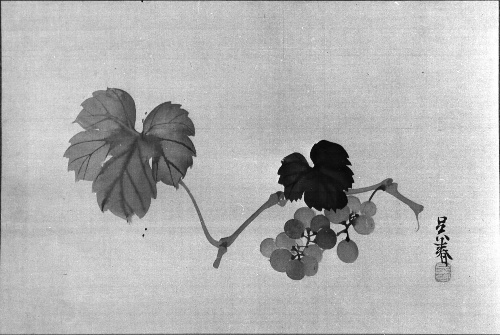
Title: 松村呉春筆　葡萄図|Grapevine
Artist: Matsumura Goshun
Artist bio: Japanese, 1752–1811
Date: after 1790
Object type: Hanging scroll
Classification: Paintings
Medium: Hanging scroll; ink on silk
Culture: Japan
Period: Edo period (1615–1868)
Dimensions: Image: 10 7/16 × 16 1/8 in. (26.5 × 40.9 cm)
Overall with mounting: 43 1/16 × 20 5/16 in. (109.4 × 51.6 cm)
Overall with knobs: 43 1/16 × 22 1/16 in. (109.4 × 56 cm)
Department: Asian Art
Credit line: The Howard Mansfield Collection, Purchase, Rogers Fund, 1936
Accession year: 1936
Repository: Metropolitan Museum of Art, New York, NY
Tags: Grapes